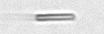
Label: fiber